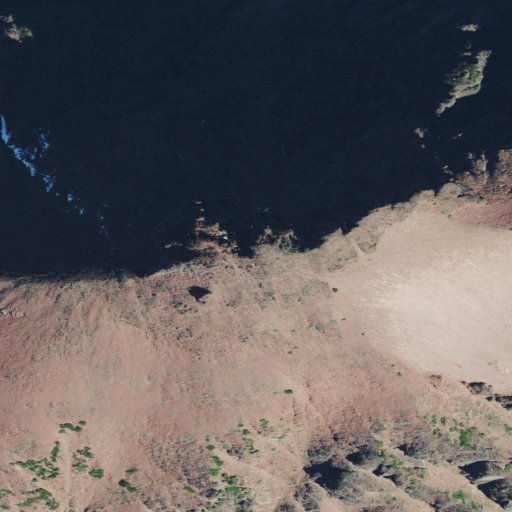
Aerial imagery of mountain in Montana named Mount Ellsworth containing barren land and evergreen forest